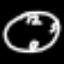
Label: clock